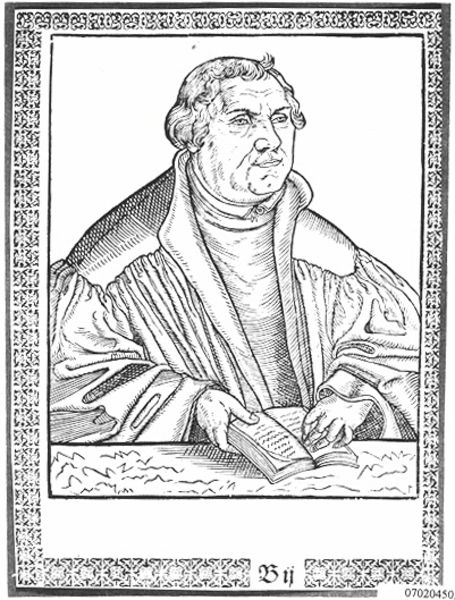
Titel: Bildnis des Johann Draconites?
Künstler: Lucas d.J. Cranach
Institution: (Seriendruck)
Schlagwörter: hand, mann, schatten, umhang, weiß, fenster, grau, haar, kleider, licht, nase, schwarz, tisch, zeichnung, blick, muster, ornament, bart, augen, bibel, falten, gesicht, kragen, mensch, rahmen, bildnis, hände, portrait, porträt, geistlicher, haare, kutte, mantel, augenbrauen, borte, brustbild, renaissance, holzschnitt, schrift, rahmung, backen, grafik, graphik, schattierung, linien, rand, dick, grimmig, lesen, robe, faltenwurf, striche, fett, buch, balustrade, linie, druck, schraffur, schwarz weiß, radierung, stich, text, buchstaben, stehkragen, kardinal, gravur, buchdruck, talar, pfarrer, klerus, priester, mönch, luther, gelehrter, heilige, kupferstich, fraktur, wort, doktor, heilige schrift, elefant, tonsur, martin, wartburg, reformation, biebel, reform, bartlos, perikope, martin luther, seriendruck, feist, schaube, reformator, theologe, ohne, kritzel, protestant, bruststueck, umblättern, schulterpasse, martin luteher, 1350, pochen, geschriebenes wort, 07020450, raformator, brustst[ck, gelehrtenmantel, humanistenbild, h'nde, mittlere qualitaet